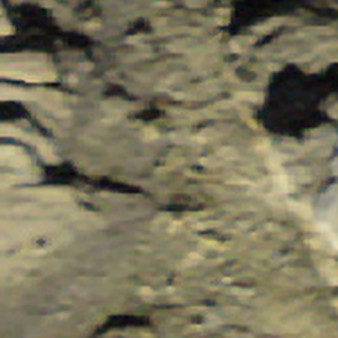
Label: other